Question: I have several wedges spinning around an axis, forming a circle. I'm using fillPatternImage to set a background for each wedge. Each image is a blank image with text in the center. All images have the same with and are wider than the wedges.
What I'd I'm trying to do is set the fillPatternImage in the center of the wedge. The problem is, the wedge doesn't seem to have a width or height attribute. I use radius and degrees to place them around the axis.
I'm aware I could use fillPatternImageOffset to offset the backgrounds to , instead of 0,0 of the wedge. But as I mentioned before, I have no width nor height for the wedge.

Might someone have an idea of how I could center the fillPatternImage inside the wedge so it seems the wedge has the text centered?
Thanks in advance for your help and time.
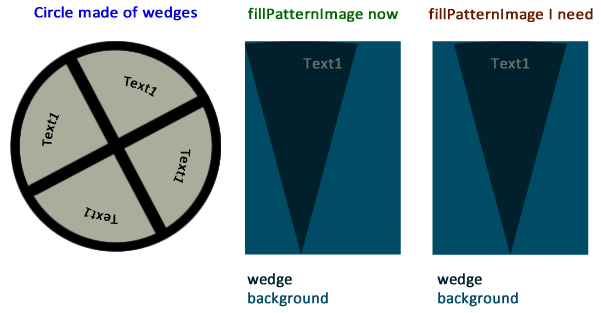
Answer: In this illustration, the red line is width and the yellow line is height.

'''
function calcWedgeDimensions(x,y,radius,angleDeg){
var angleRad=angleDeg*Math.PI/180;
var r=-(angleRad/2+Math.PI/2);
var x1=x+radius*Math.cos(-angleRad/2-Math.PI/2);
var y1=y+radius*Math.sin(r);
var x2=x+radius*Math.cos(+angleRad/2-Math.PI/2);
return({width:x2-x1,height:y-y1});
}
'''
If needed, you can use context.measureText to get the width of your text to center it:
'''
function calcTextWidth(text,font){
context.font = font;
var metrics = context.measureText(text);
return(metrics.width);
}
'''